Question: I need advice on the most pragmatic way to layout the following view. As you can see from the image attached, I have a static logo and text that appears at the top of the view, followed by a variable number of items.
Initially, I was going to use a TableView for the variable number of items, that way I would be able to load any given number of cells at runtime.
My problem is that if I drop a tableView onto this view below my static logo and text, when the user scrolls, the static logo and text will remain fixed. I need both the static logo/text AND the tableView to scroll up.
My next inclination is to use a scrollView, inside which I would place my tableView and static logo.
Is this the most pragmatic way to approach the problem? If so, will there be usability issues when scrolling the scrollView vs scrolling the tableView? In my mind this could get messy.
Any advice on the best way to approach this is greatly appreciated.

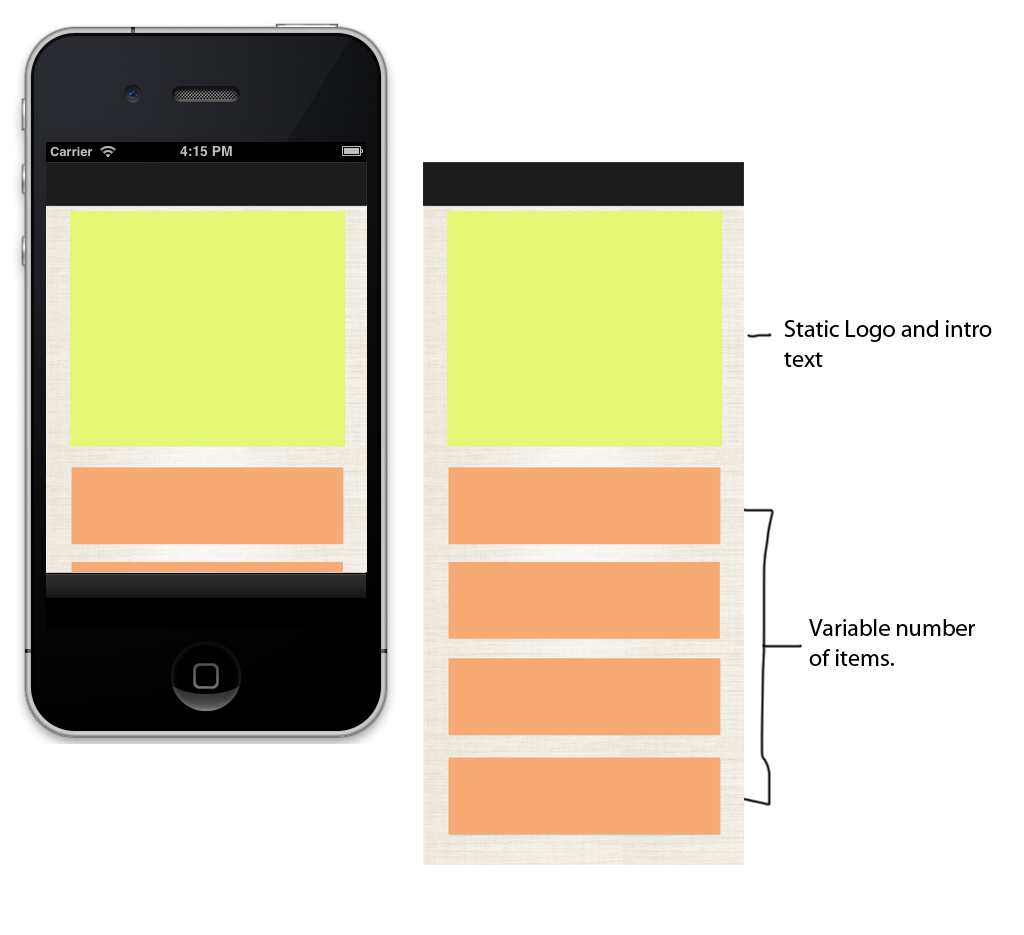
Answer: Using a table view inside of a scroll view is a bad idea and warned against by Apple in their docs. Basically the internal gesture recognizers can conflict and create a clunky user experience. The best path forward would be to go with the tableview (which is a subclass of scroll view) and have two different kinds of cells- one for the logo and one for the repeating contents at the bottom. Make the first cell the logo and adjust the table view's settings to format it to your heart's content.